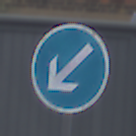
Verkehrszeichen: VorgeschriebeneVorbeifahrtLinks
Umgebung: Outdoor, Urban
Tageszeit: MorningAfternoon
Wetter: Overcast
Licht: Natural
Jahreszeit: NotSpecified
Kontrast: LowContrast